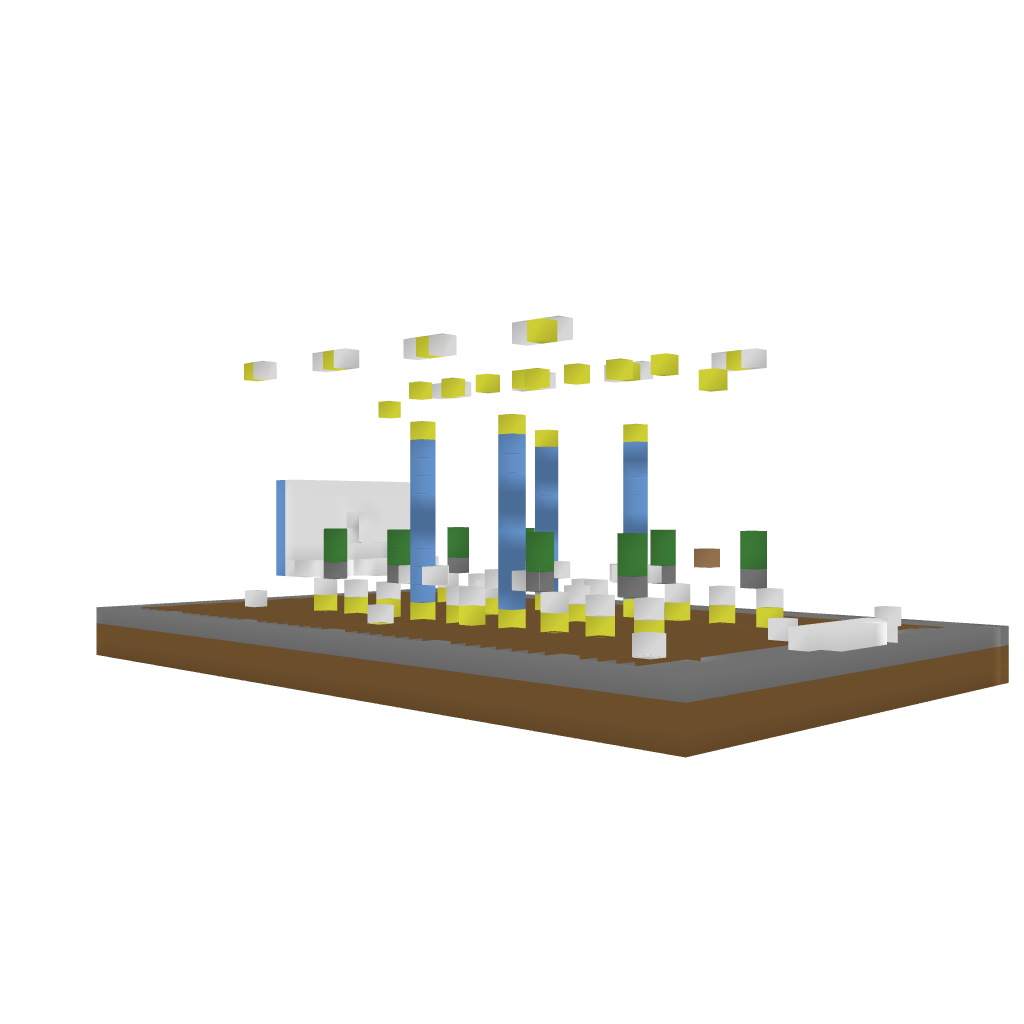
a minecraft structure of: NerdHerd Temple bad low quality